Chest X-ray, AP view. Patient: 73 years old, sex F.
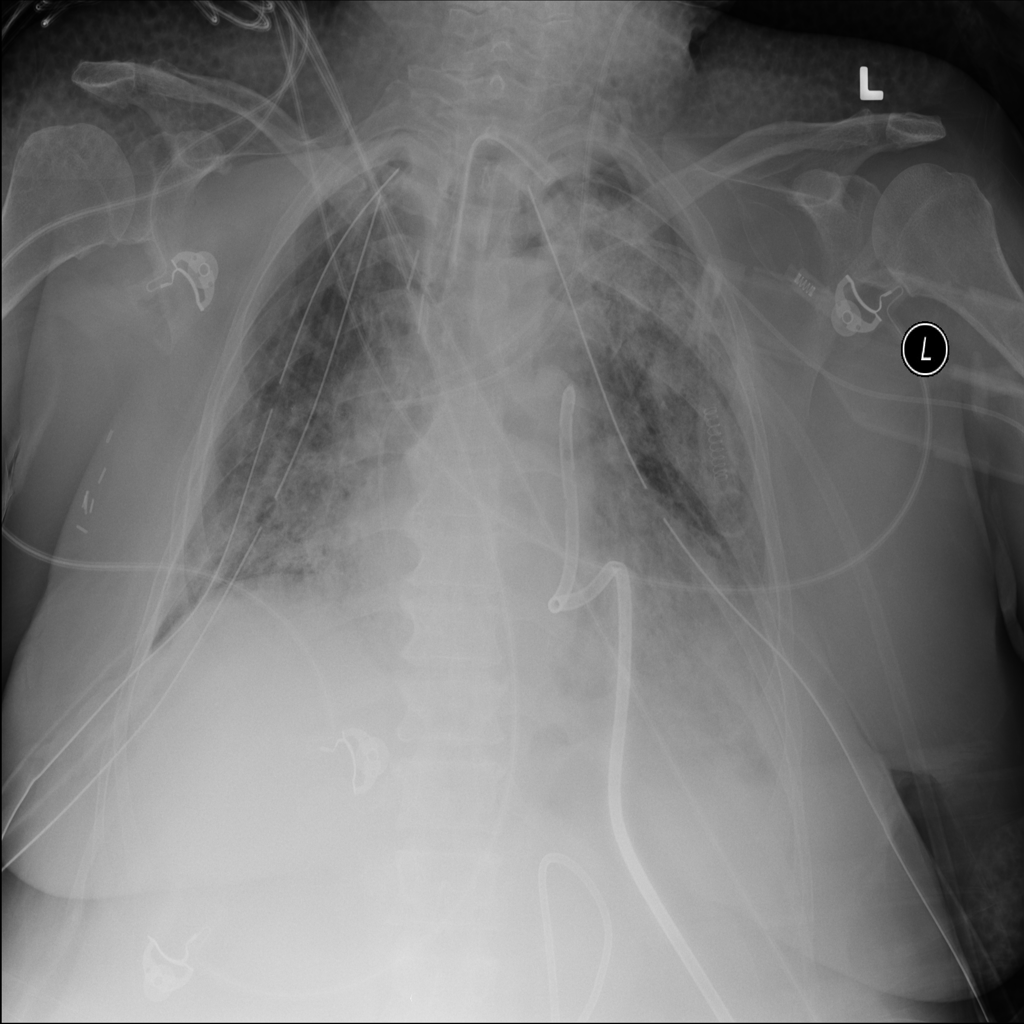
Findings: No Finding